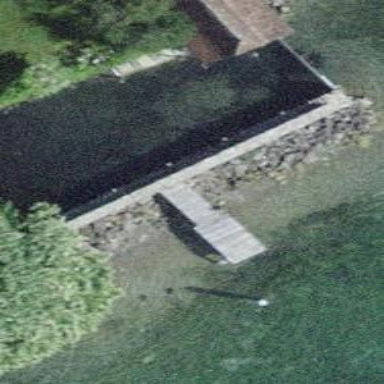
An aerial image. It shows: Man-made pier.